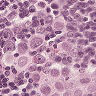
Metastatic tissue present: yes